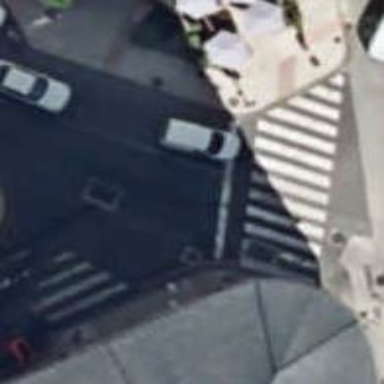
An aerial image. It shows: Road with traffic signals at the crossing.